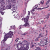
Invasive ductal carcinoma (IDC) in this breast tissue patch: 1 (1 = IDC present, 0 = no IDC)